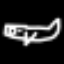
Label: airplane